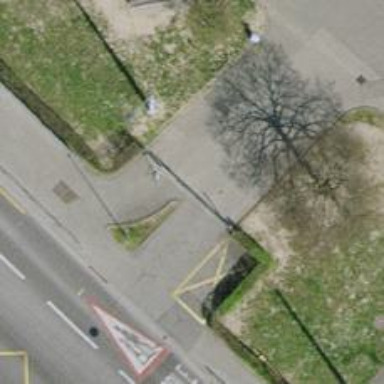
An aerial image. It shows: Entrance with barrier.